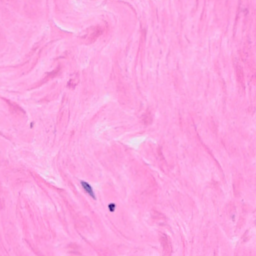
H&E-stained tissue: Breast